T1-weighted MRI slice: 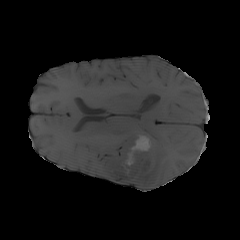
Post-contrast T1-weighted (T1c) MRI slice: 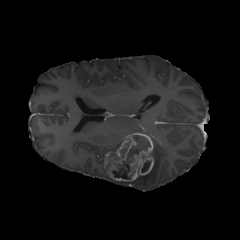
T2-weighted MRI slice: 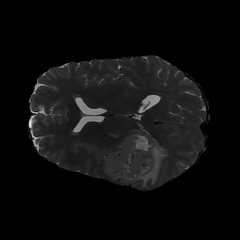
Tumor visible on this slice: yes